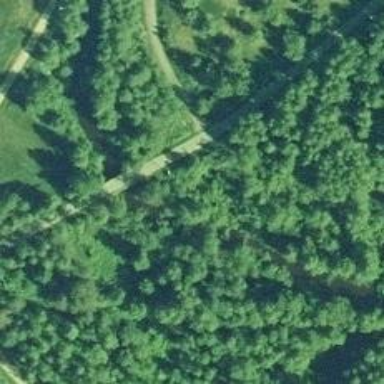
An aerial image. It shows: Bridge for cycleway.